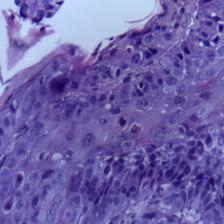
Diagnosis: OSCC